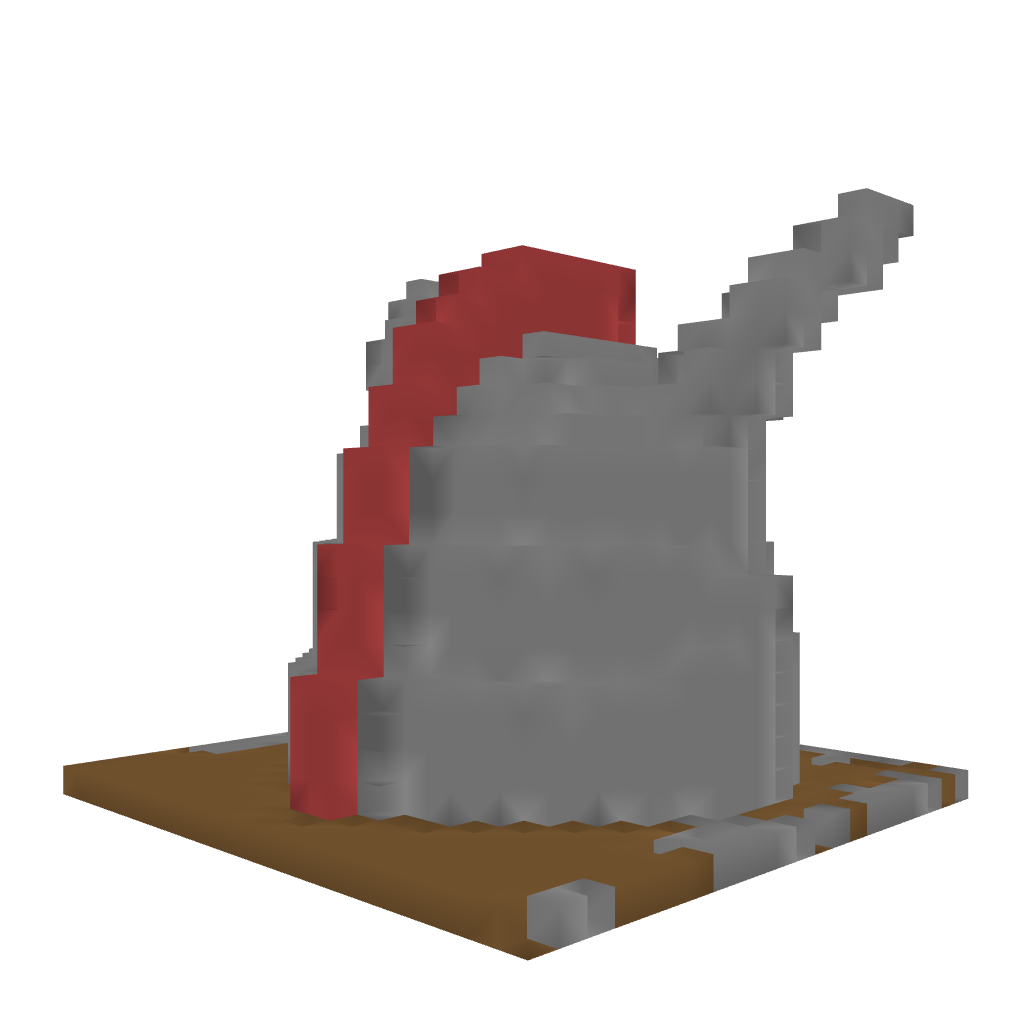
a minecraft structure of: Helmet Armor Shop bad low quality